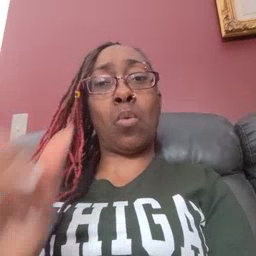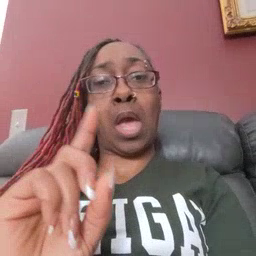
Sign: where